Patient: sex F, age 66
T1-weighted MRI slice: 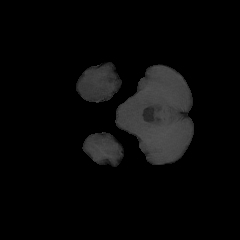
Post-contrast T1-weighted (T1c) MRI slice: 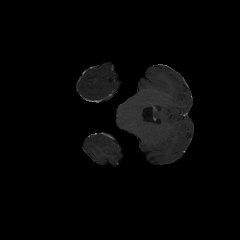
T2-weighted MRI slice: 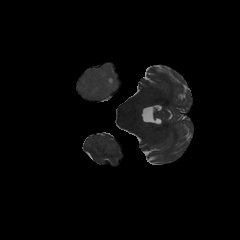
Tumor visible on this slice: yes
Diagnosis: Astrocytoma, IDH-wildtype
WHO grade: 2